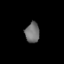
Tissue: lung
Cell type: Myeloid cells
Senescence score: 0.1862
Nuclear area (px): 291
Mean DAPI intensity: 110.89